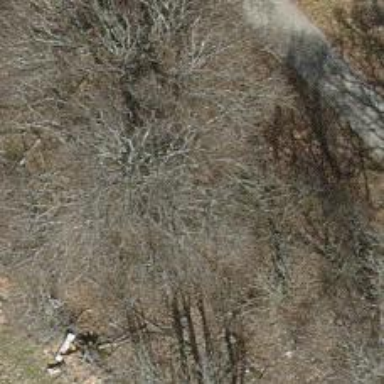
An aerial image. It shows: Single tag "natural: tree."